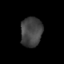
Tissue: skin
Cell type: Epithelial cells
Senescence score: 0.2426
Nuclear area (px): 617
Mean DAPI intensity: 66.071